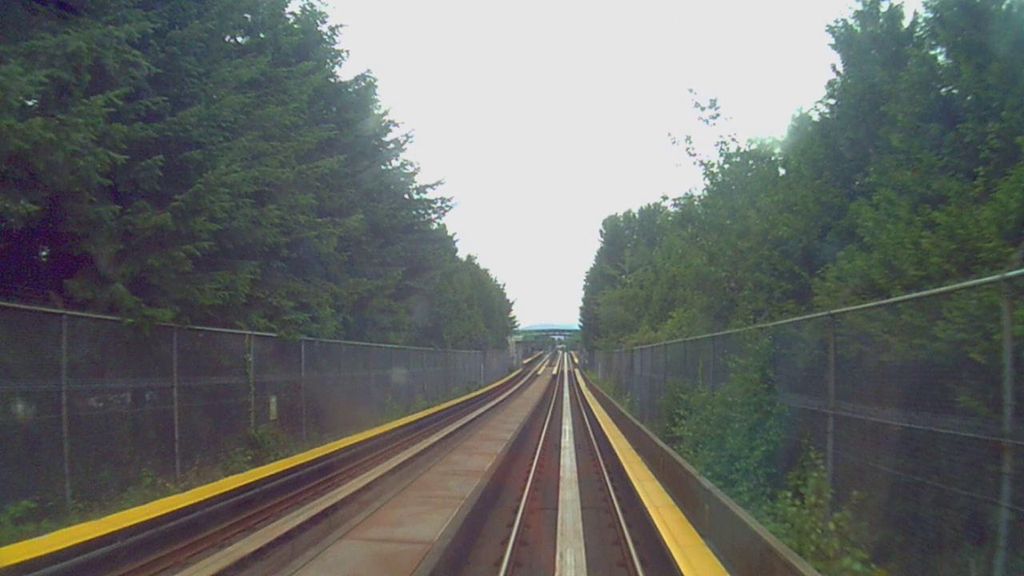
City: vancouver